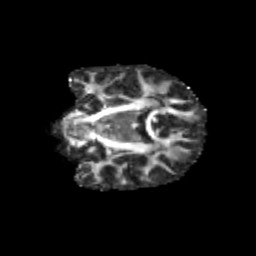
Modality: FA
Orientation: coronal
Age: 9
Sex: male
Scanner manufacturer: siemens
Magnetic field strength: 3 T
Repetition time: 3.8 s
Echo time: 0.07 s